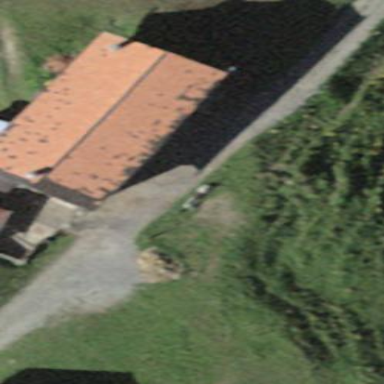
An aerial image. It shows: Building with tiled roof.